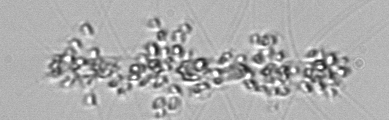
Label: Chaetoceros_didymus_TAG_external_flagellate